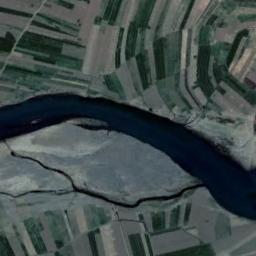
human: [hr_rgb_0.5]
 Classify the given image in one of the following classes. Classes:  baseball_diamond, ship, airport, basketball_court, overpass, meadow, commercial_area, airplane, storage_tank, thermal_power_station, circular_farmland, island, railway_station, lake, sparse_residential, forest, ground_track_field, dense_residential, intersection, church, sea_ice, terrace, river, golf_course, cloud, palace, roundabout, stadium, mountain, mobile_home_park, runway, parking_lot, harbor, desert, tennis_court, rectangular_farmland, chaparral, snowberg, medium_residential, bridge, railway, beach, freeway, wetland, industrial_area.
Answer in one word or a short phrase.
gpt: river